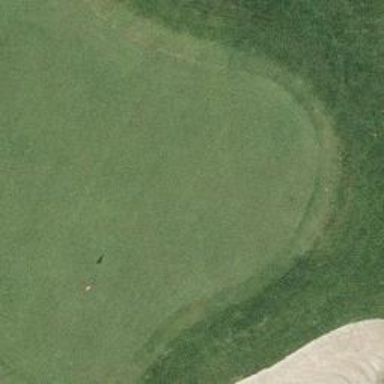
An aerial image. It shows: View of golf hole.